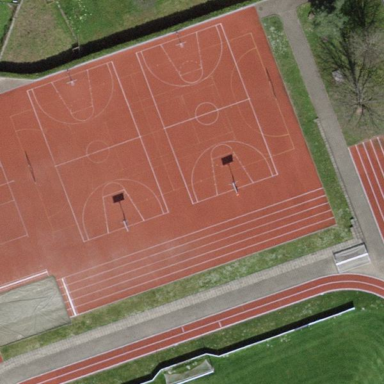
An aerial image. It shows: Multi-sport pitch for leisure activities.